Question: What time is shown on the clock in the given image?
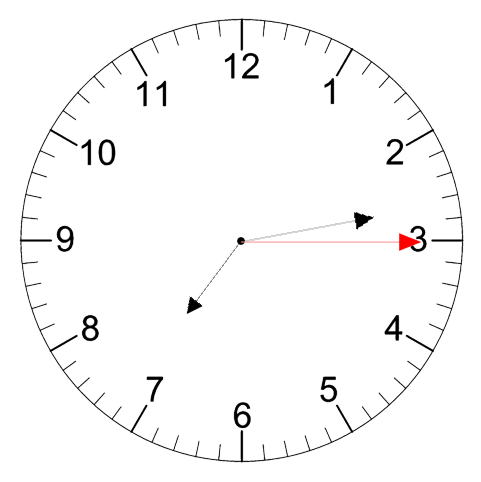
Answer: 07:13:15